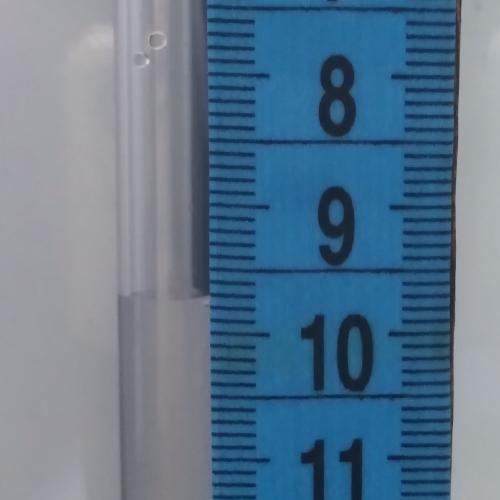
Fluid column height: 9.7 cm